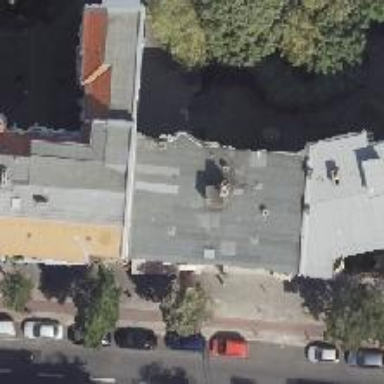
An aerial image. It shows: Restaurant.